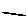
Label: line